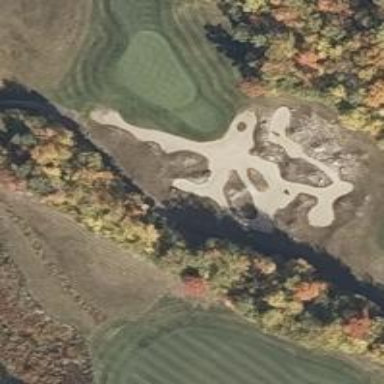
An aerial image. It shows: Path designed for golf carts.